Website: home-depot
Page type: payment
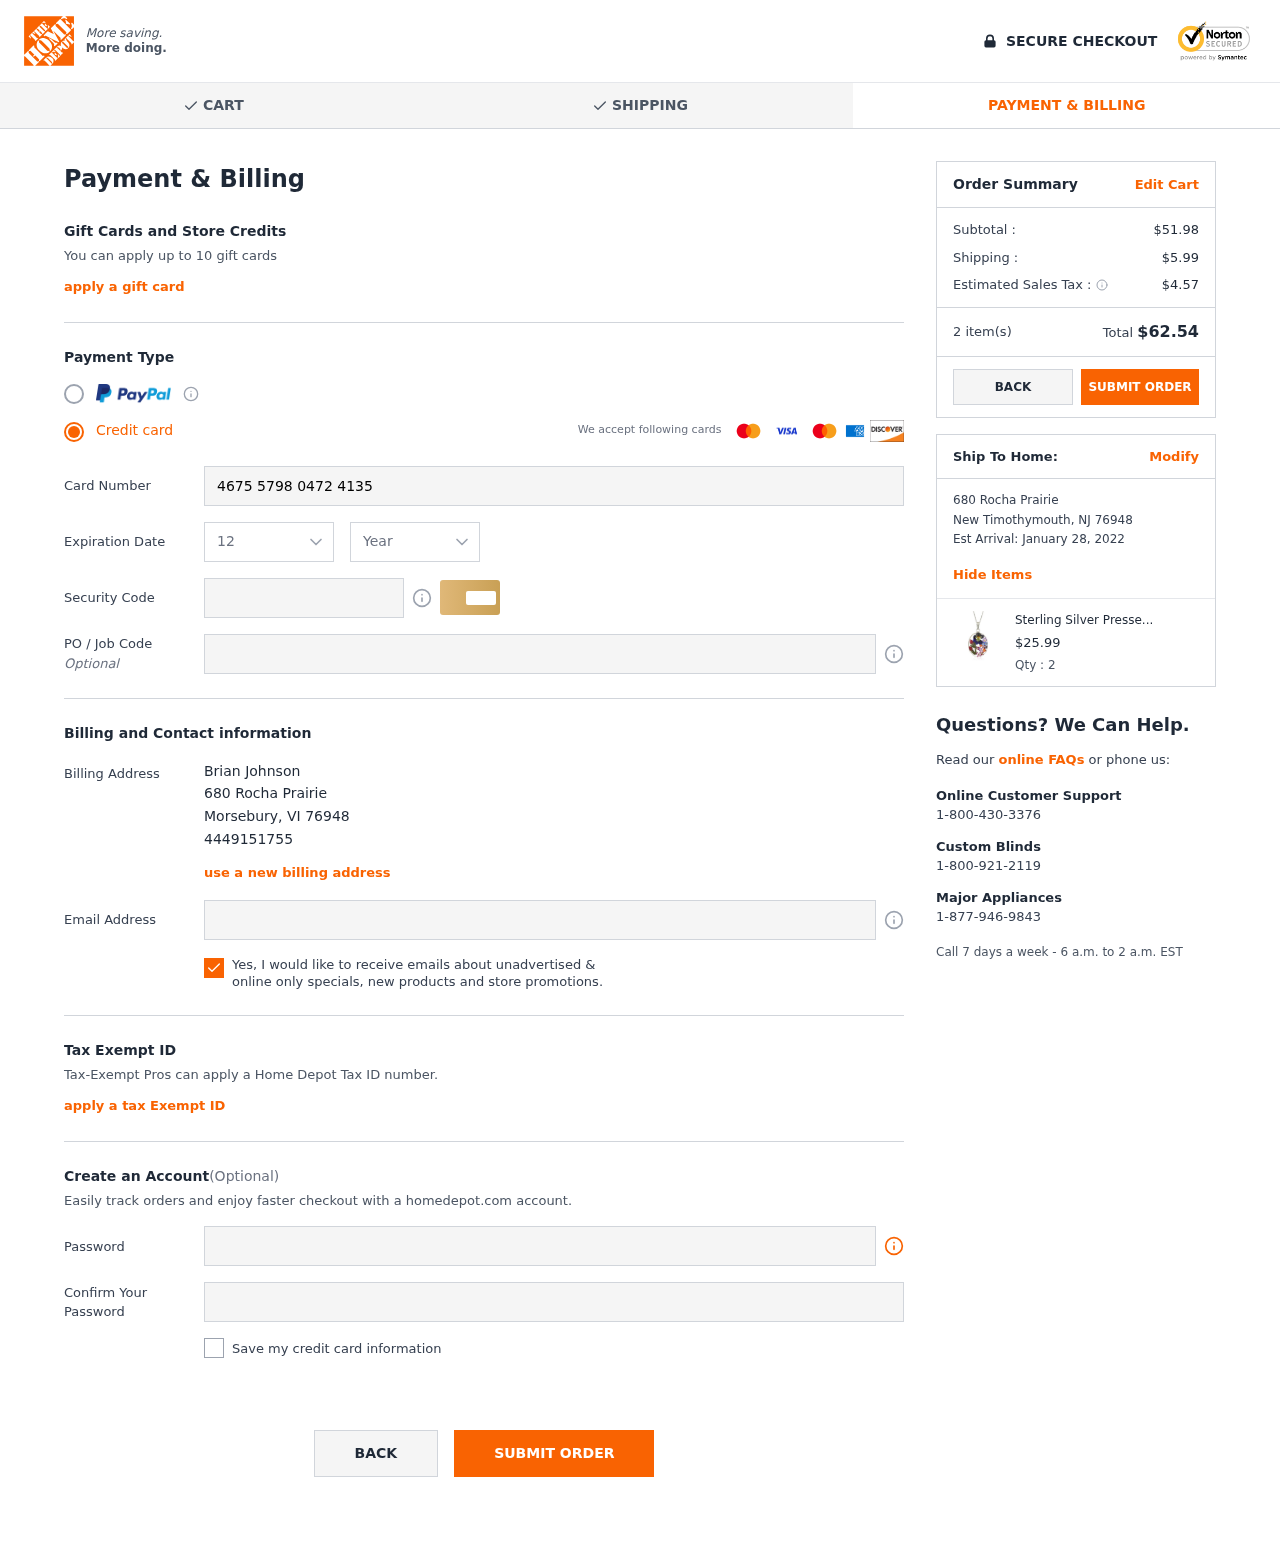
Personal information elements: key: PII_CARD_CVV
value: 533
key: PII_CARD_EXPIRY_MONTH
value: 12
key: PII_CARD_EXPIRY_YEAR
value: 26
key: PII_CARD_NUMBER
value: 4675 5798 0472 4135
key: PII_CITY
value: Morsebury
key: PII_CITY2
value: New Timothymouth
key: PII_EMAIL
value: brianjohnson@yahoo.com
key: PII_FULLNAME
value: Brian Johnson
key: PII_JOB_CODE
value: WO-552455
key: PII_PHONE
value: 4449151755
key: PII_POSTCODE
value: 76948
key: PII_POSTCODE2
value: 76948
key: PII_STATE_ABBR
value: VI
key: PII_STATE_ABBR2
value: NJ
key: PII_STREET
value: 680 Rocha Prairie
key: PII_STREET2
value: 680 Rocha Prairie
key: PII_POSTCODE_FULL
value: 76948
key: PII_POSTCODE_NUMERIC
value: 76948
Product elements: key: PRODUCT1_NAME
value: Sterling Silver Pressed Flower Oval Pendant Necklace, 18"
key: PRODUCT1_PRICE
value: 25.99
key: PRODUCT1_QUANTITY
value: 2
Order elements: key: ORDER_SUBTOTAL
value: $51.98
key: ORDER_SHIPPING_COST
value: $5.99
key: ORDER_TAX
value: $4.57
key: ORDER_NUM_ITEMS
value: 2 item(s)
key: ORDER_TOTAL
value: $62.54
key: ORDER_DELIVERY_DATE
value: January 28, 2022